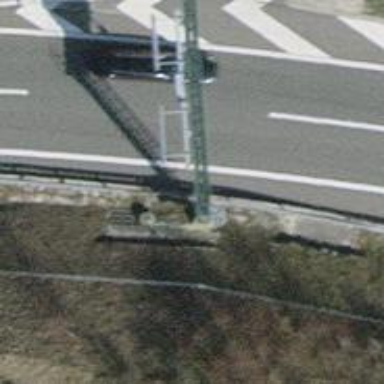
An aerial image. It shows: Gantry structure.